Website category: phone
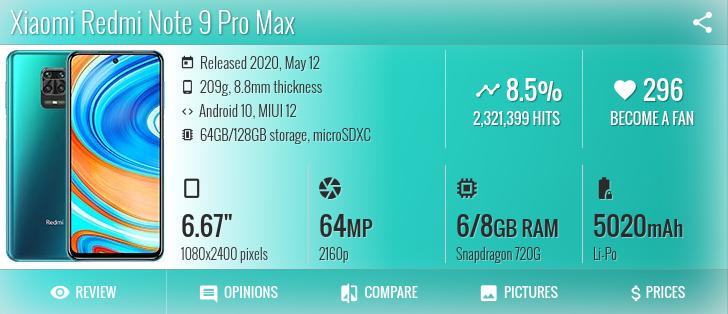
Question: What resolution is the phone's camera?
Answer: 2160p

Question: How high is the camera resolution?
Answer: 2160p

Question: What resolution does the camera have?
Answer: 2160p

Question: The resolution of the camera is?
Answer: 2160p

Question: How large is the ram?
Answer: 6/8 GB RAM

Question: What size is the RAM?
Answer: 6/8 GB RAM

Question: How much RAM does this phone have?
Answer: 6/8 GB RAM

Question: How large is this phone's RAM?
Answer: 6/8 GB RAM

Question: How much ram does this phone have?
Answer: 6/8 GB RAM

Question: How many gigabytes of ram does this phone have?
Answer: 6/8 GB RAM

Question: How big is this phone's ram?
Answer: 6/8 GB RAM

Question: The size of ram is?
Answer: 6/8 GB RAM

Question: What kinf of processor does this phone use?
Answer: Snapdragon 720G

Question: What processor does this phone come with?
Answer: Snapdragon 720G

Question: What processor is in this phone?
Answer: Snapdragon 720G

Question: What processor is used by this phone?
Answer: Snapdragon 720G

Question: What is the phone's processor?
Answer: Snapdragon 720G

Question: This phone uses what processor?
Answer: Snapdragon 720G

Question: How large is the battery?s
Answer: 5020 mAh

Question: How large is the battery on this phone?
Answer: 5020 mAh

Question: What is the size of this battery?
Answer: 5020 mAh

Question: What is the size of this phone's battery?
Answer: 5020 mAh

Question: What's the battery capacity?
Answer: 5020 mAh

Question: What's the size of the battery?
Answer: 5020 mAh

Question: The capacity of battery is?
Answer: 5020 mAh